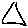
Label: triangle